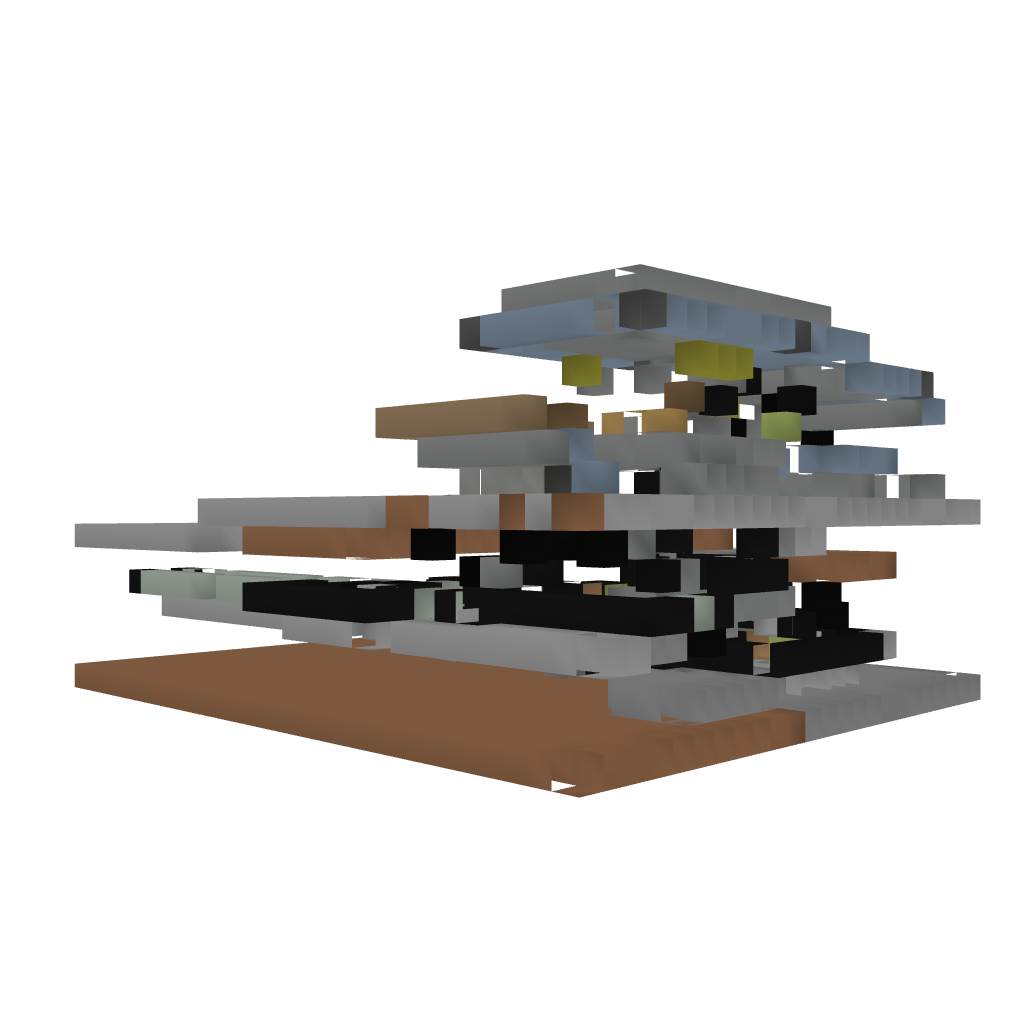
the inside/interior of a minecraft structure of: Adventure map shop